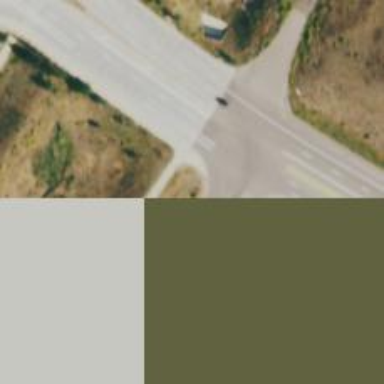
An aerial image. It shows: Marked zebra crossing on the road.